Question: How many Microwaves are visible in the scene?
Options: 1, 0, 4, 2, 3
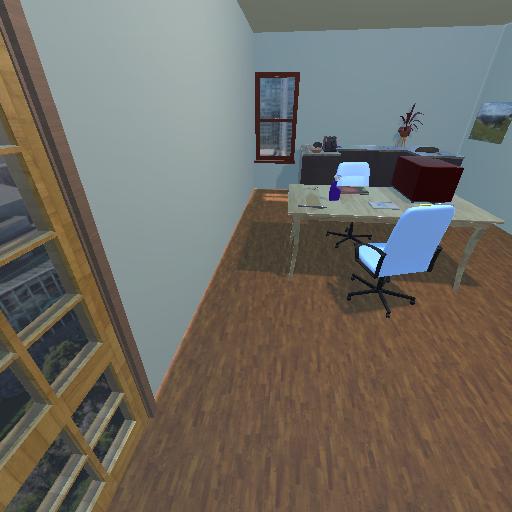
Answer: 1